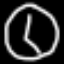
Label: clock